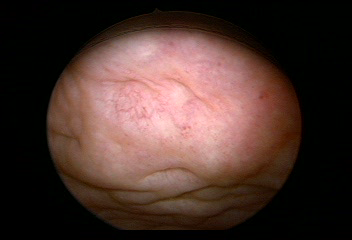
Modality: WLC
Class: Normal mucosa
Bladder cancer association: No